Question: I have a web page which looks like this :

I would like to know if it is possible to have different margin-top value for the 2 outer divs. At the moment, whether I set margin : x% or margin : [value]px both outer div will receive the value from the margin. I would like it to affect only the one I set.
I mention without float because I was having problem with float and margin / width properties, but if you can come up with a proper solution using float, that'll float my boat. :)
Thanks a lot.
I'm a CSS newbie by the way so be easy on me
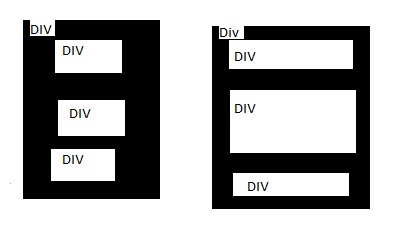
Answer: do you mean something like this ?
<URL>
html
'''
<div class="container">
<div class="aaa">first</div>
<div class="bbb">second</div>
<div class="ccc">third</div>
</div>
<div class="container">
<div class="aaa">first</div>
<div class="bbb">second</div>
<div class="ccc">third</div>
</div>
'''
css
'''
div:not(.container){
margin: 10px 20px 30px 20px;
background: white;
height: 100px;
}
.container{
float: left;
background: black;
padding: 20px;
width: 200px;
margin-top: 25px; /*sets both divs same top*/
}
.container:not(:first-child){
margin-left: 50px;
/*margin-top: 25px*/ /*sets only second div or all others down and leaves
the first div like it is. but this for you have to
delete the margin-top entry from .container{ */
}
'''
but actually i would use diffrent classes for this so you can set every div with his own css configuration :)
like:
'''
.myFirstDivContainer{
/* pos data here */
}
.mySecondDivContainer{
/* pos data here */
}
'''
and so on
see <URL>
you can also use ':nth-child()' like
'''
div.container:nth-child(0){
/* data for your first div */
}
div.container:nth-child(1){
/* data for your second div */
}
'''
and so on...